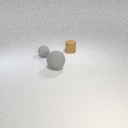
small gray rubber sphere to the left of large gray rubber sphere